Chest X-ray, PA view. Patient: 15 years old, sex M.
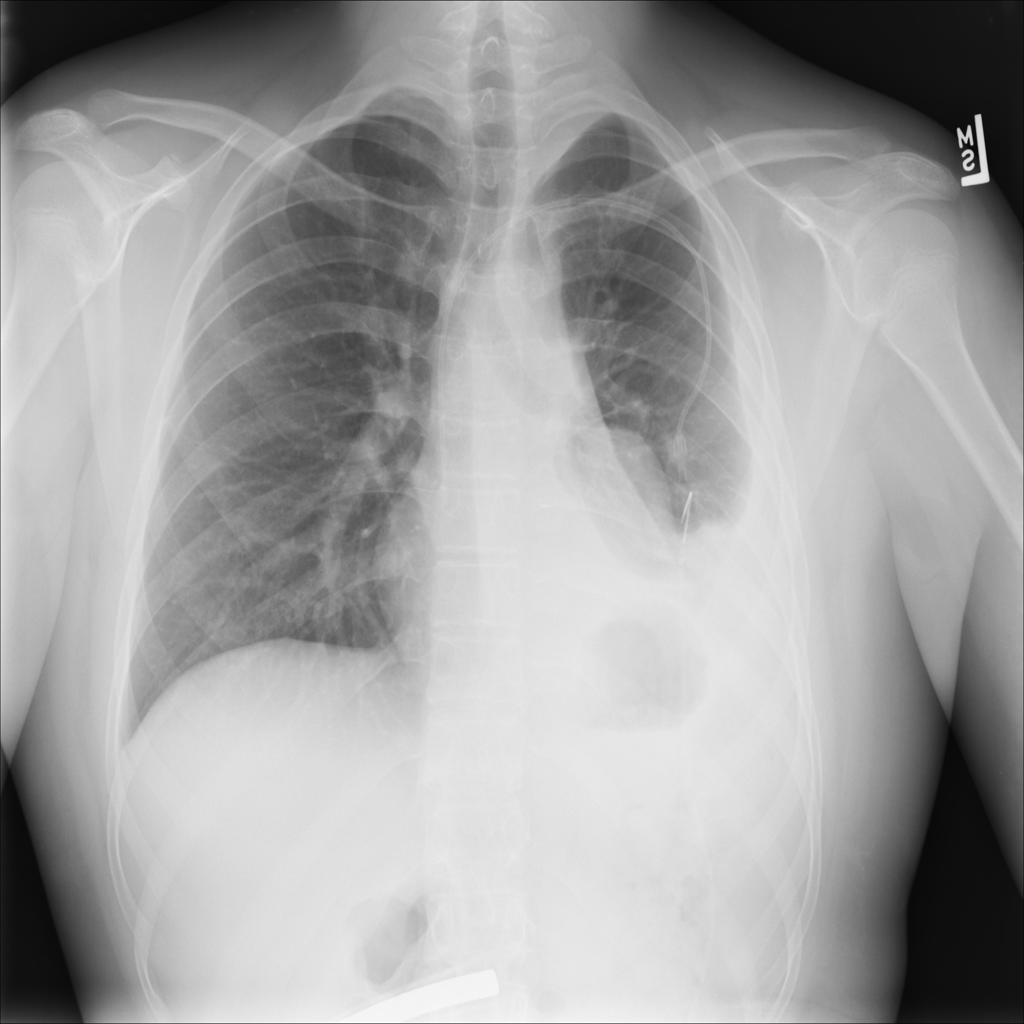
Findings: Effusion, Mass